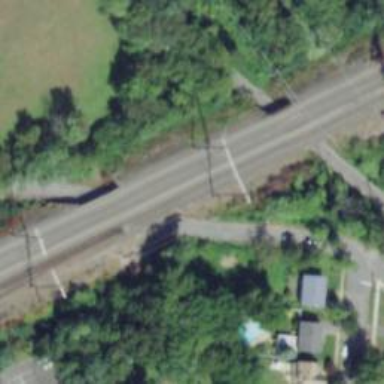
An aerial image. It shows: Railway with electrified contact lines.